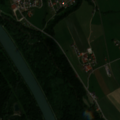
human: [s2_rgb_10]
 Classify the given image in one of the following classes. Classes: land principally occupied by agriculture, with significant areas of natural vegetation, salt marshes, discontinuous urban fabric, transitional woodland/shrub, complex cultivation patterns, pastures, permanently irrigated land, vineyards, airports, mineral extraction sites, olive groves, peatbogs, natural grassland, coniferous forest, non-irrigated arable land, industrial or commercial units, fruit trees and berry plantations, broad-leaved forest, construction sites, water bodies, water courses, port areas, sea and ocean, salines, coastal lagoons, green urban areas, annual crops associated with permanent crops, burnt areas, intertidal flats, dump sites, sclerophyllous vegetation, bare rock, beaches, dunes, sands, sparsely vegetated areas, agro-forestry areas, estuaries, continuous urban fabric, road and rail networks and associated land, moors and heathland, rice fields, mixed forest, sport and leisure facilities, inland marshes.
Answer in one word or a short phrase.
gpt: discontinuous urban fabric, non-irrigated arable land, pastures, complex cultivation patterns, land principally occupied by agriculture, with significant areas of natural vegetation, broad-leaved forest, mixed forest, water courses